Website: lowes
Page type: cart
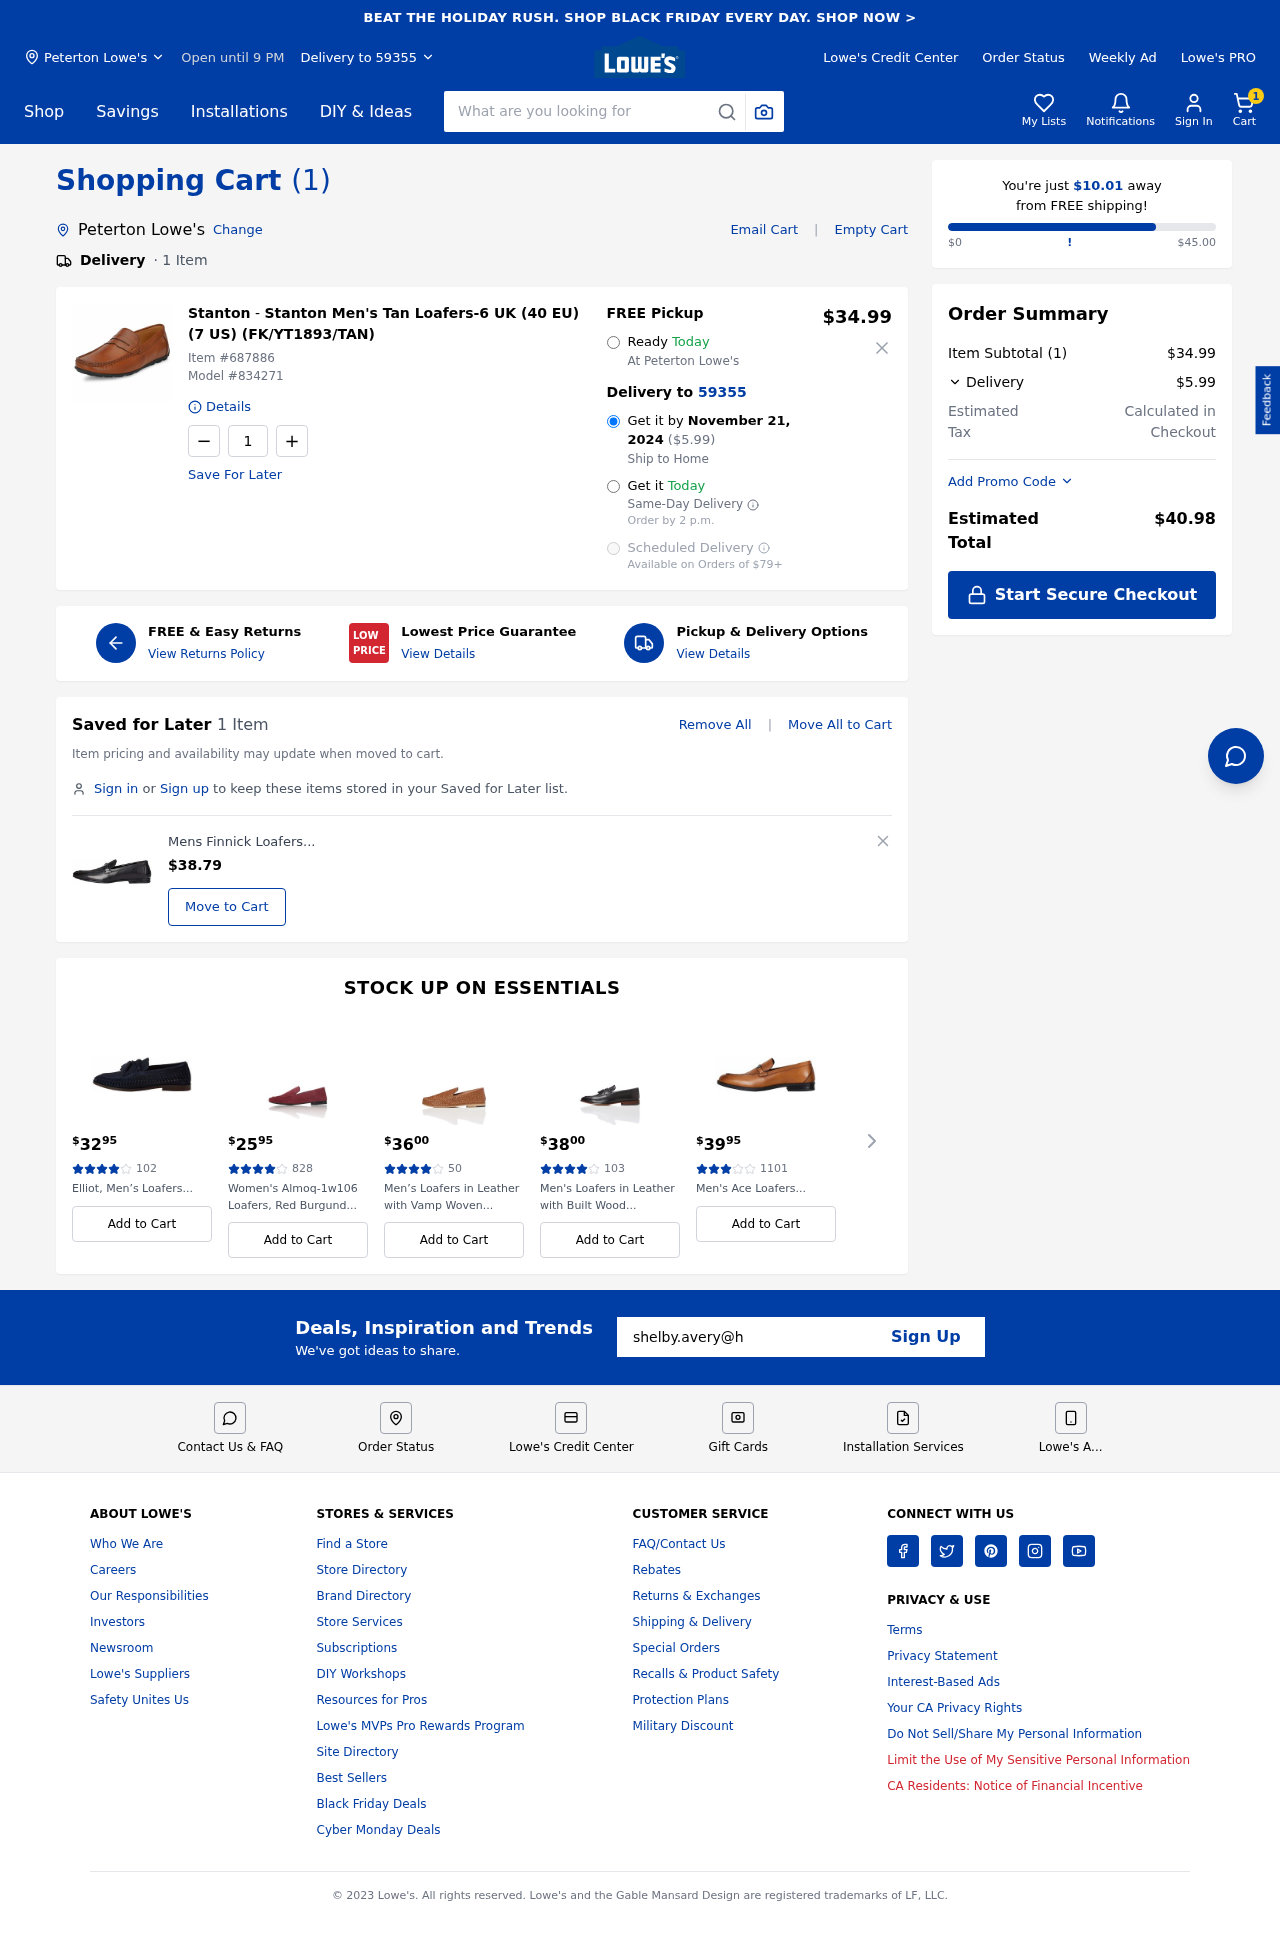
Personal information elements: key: PII_CITY
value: Peterton Lowe's
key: PII_EMAIL
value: shelby.avery@hotmail.com
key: PII_POSTCODE
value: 59355
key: PII_CITY2
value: Peterton Lowe's
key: PII_CITY3
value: Peterton
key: PII_POSTCODE2
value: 59355
Product elements: key: PRODUCT1_BRAND
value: Stanton
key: PRODUCT1_NAME
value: Stanton Men's Tan Loafers-6 UK (40 EU) (7 US) (FK/YT1893/TAN)
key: PRODUCT1_PRICE
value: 34.99
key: PRODUCT1_QUANTITY
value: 1
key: PRODUCT2_NAME
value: Mens Finnick Loafers
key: PRODUCT2_PRICE
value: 38.79
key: PRODUCT1_ITEM_NUMBER
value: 687886
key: PRODUCT1_MODEL_NUMBER
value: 834271
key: PRODUCT3_PRICE
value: $3295
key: PRODUCT3_NUM_RATINGS
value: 102
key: PRODUCT3_NAME
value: Elliot, Men’s Loafers...
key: PRODUCT4_PRICE
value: $2595
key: PRODUCT4_NUM_RATINGS
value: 828
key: PRODUCT4_NAME
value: Women's Almoq-1w106 Loafers, Red Burgund...
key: PRODUCT5_PRICE
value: $3600
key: PRODUCT5_NUM_RATINGS
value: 50
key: PRODUCT5_NAME
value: Men’s Loafers in Leather with Vamp Woven...
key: PRODUCT6_PRICE
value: $3800
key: PRODUCT6_NUM_RATINGS
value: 103
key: PRODUCT6_NAME
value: Men's Loafers in Leather with Built Wood...
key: PRODUCT7_PRICE
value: $3995
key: PRODUCT7_NUM_RATINGS
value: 1101
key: PRODUCT7_NAME
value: Men's Ace Loafers...
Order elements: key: ORDER_NUM_ITEMS
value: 1
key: ORDER_DELIVERY_DATE
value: November 21, 2024
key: ORDER_SHIPPING_COST2
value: $5.99
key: ORDER_SHIPPING_AWAY
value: $10.01
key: ORDER_SUBTOTAL
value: $34.99
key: ORDER_SHIPPING_COST
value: $5.99
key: ORDER_TOTAL
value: $40.98
Search elements: key: HEADER_SEARCH
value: What are you looking for
Other elements: key: SAVED_NUM_ITEMS
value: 1 Item